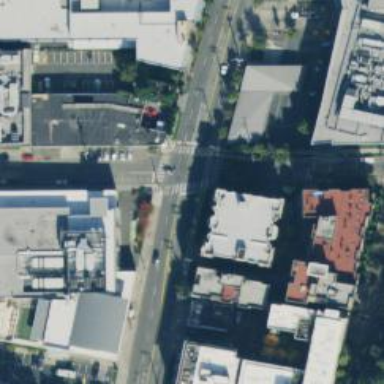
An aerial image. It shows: Secondary road with separate sidewalk.